Field crop: maize
Growth stage: 2
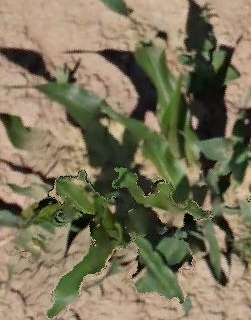
Species: maize